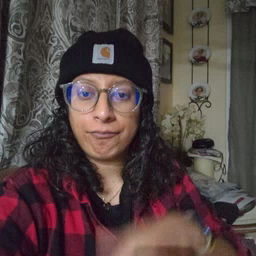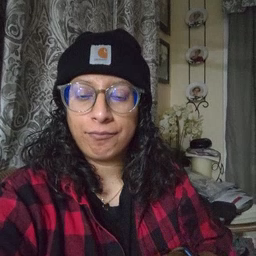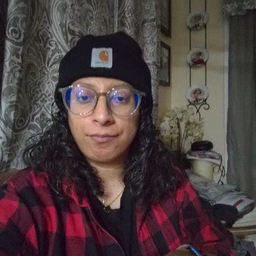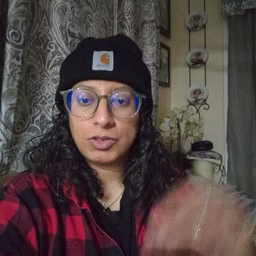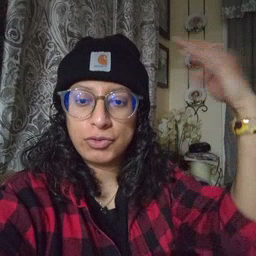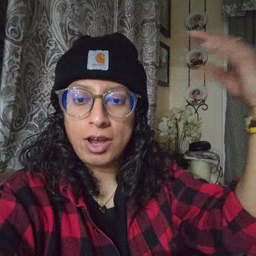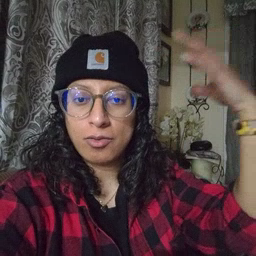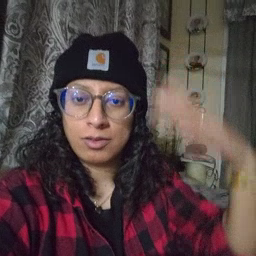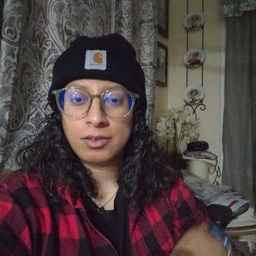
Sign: shower